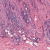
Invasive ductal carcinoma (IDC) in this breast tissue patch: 1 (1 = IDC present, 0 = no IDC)